Field crop: maize
Growth stage: 1
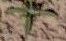
Species: atriplex